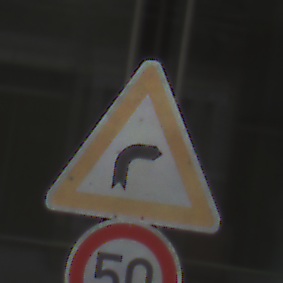
Verkehrszeichen: KurveRechts
Zusatzzeichen unten: Geschwindigkeit50
Umgebung: Outdoor, Urban
Tageszeit: Midday
Wetter: Overcast
Licht: Natural
Jahreszeit: NotSpecified
Kontrast: LowContrast